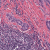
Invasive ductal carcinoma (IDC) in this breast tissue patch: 0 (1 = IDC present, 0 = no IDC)